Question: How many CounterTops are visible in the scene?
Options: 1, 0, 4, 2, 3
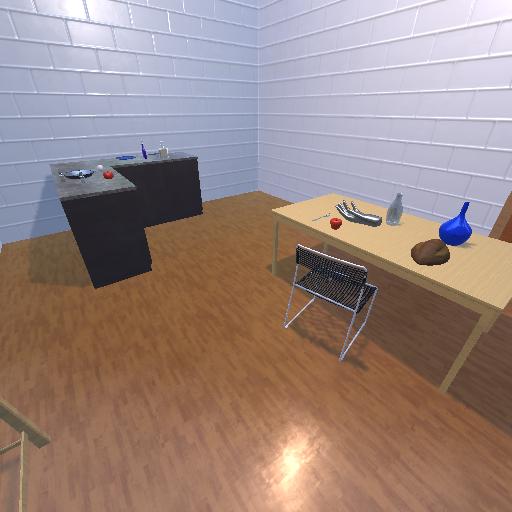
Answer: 1